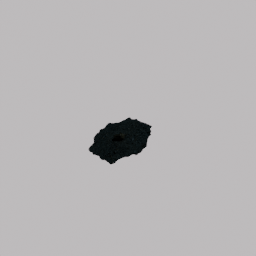
Label: nature